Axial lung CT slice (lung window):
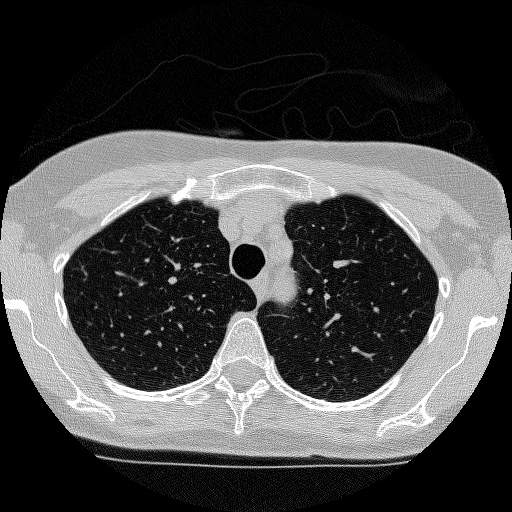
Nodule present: no